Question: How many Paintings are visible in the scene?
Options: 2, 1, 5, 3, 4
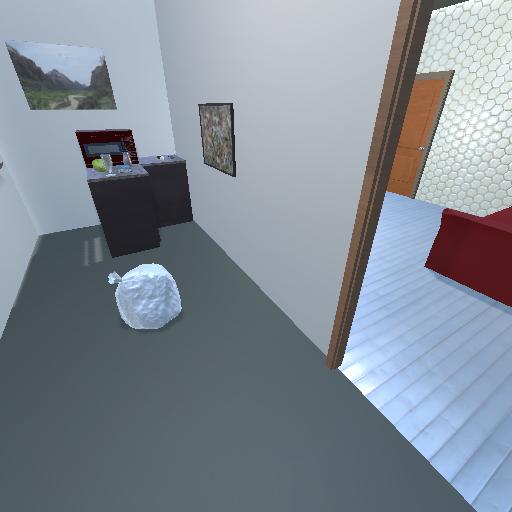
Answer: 2